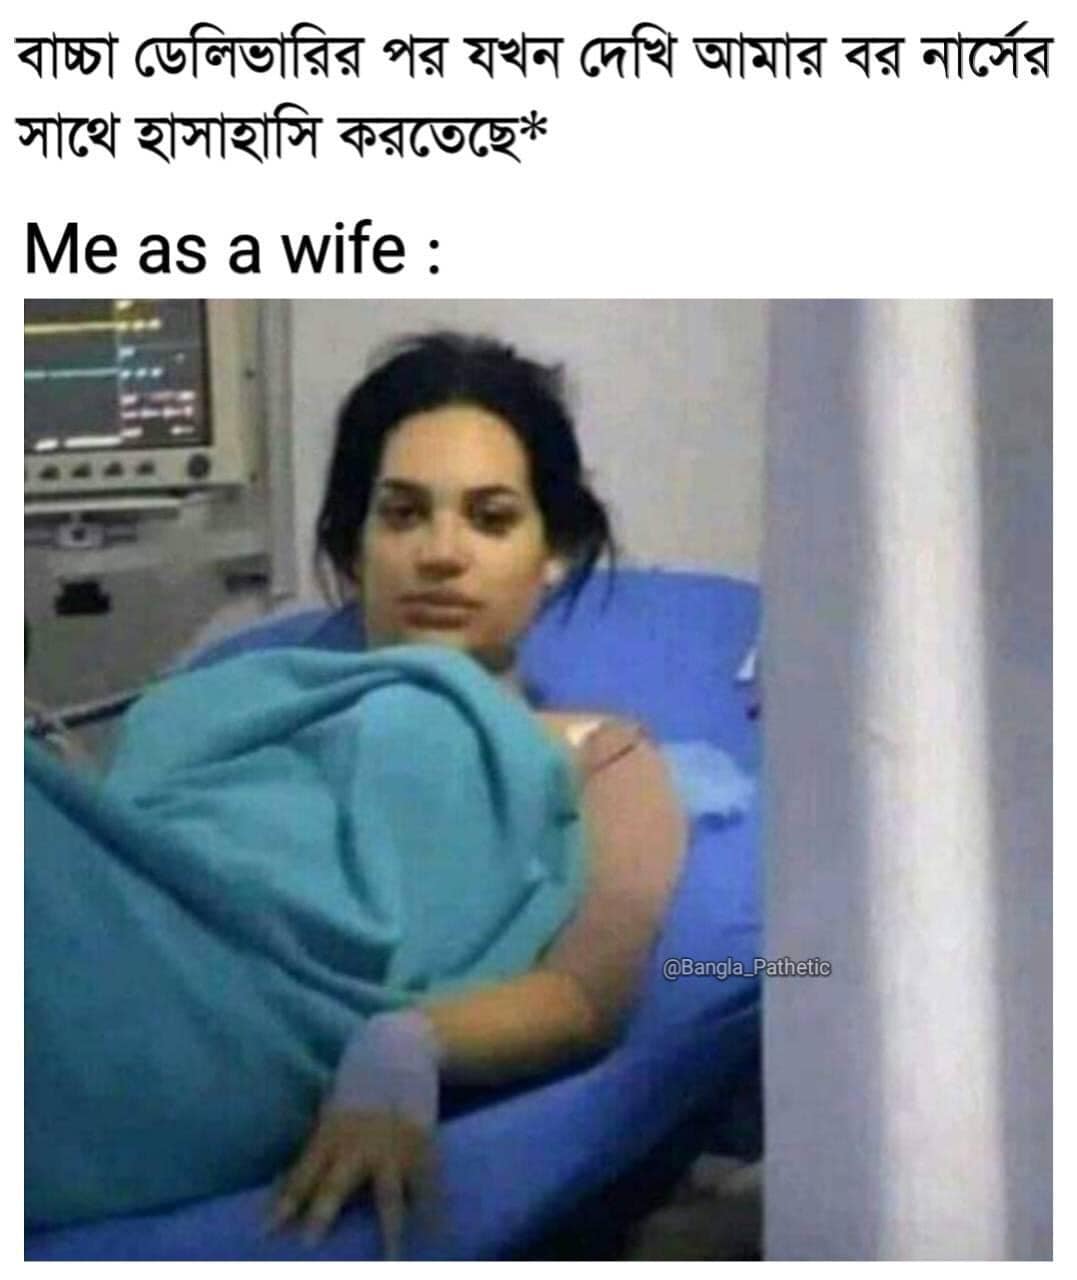
Caption: বাচ্চা ডেলিভারির পর যখন দেখি আমার বর নার্সের সাথে হাসাহাসি করতেছে*   Me as a wife:
Label: non-hate